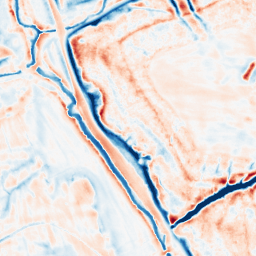
Category: edge_preserving
Decomposition family: bilateral
Decomposition parameters: d: 21
sigma_color: 100
sigma_space: 75
Upsampling method: bilinear
Upsampling parameters: scale: 2
Upsampling scale: 2